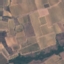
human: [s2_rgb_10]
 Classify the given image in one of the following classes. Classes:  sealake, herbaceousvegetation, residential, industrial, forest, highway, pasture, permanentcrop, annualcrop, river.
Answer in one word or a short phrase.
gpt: PermanentCrop